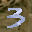
Label: 3